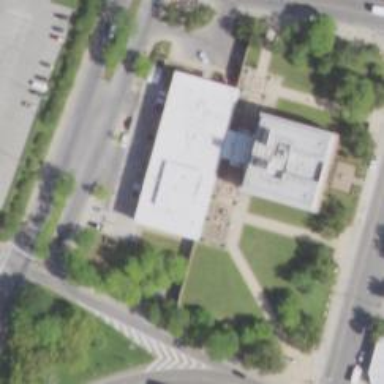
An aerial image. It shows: Government office.